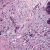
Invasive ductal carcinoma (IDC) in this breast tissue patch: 0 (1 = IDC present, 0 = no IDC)